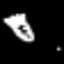
Label: frog